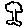
Label: tree